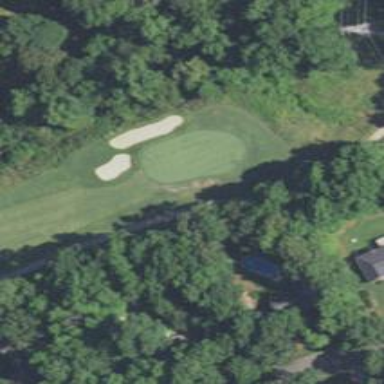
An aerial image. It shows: View of golf hole.